Chest X-ray:
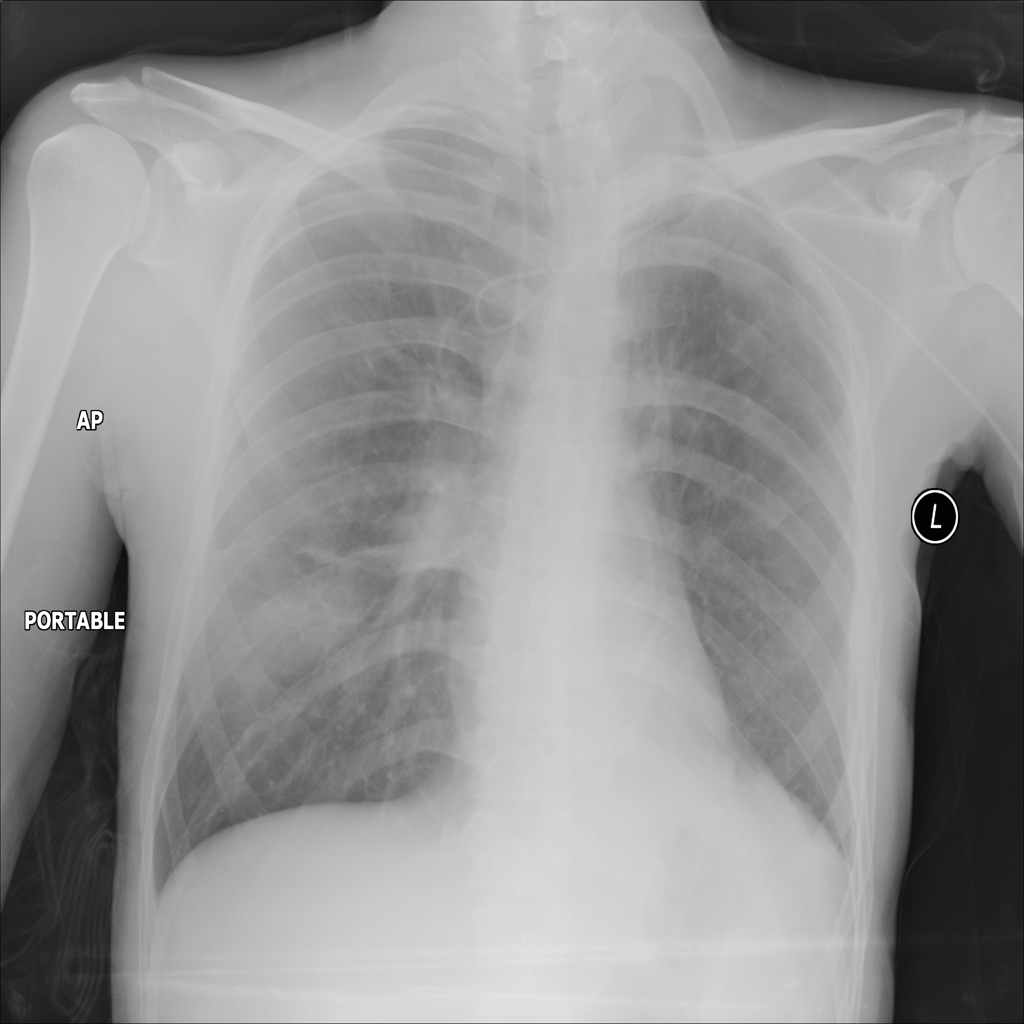
Findings: Nodule, Fracture, Effusion
No abnormal finding: no